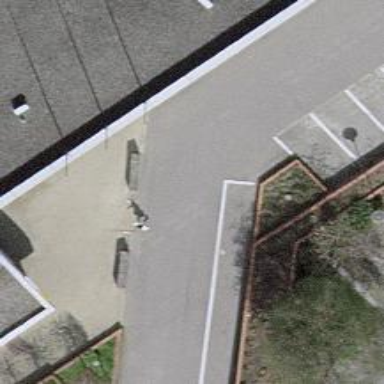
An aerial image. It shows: Block barrier.